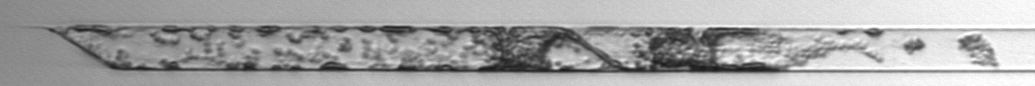
Label: Rhizosolenia